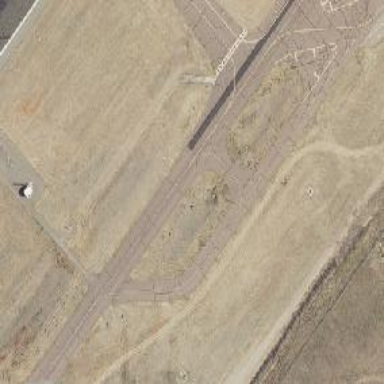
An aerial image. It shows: View of taxiway at the airport.